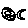
Label: moon